Chest X-ray. View position: AP
Patient age: 57
Patient sex: M
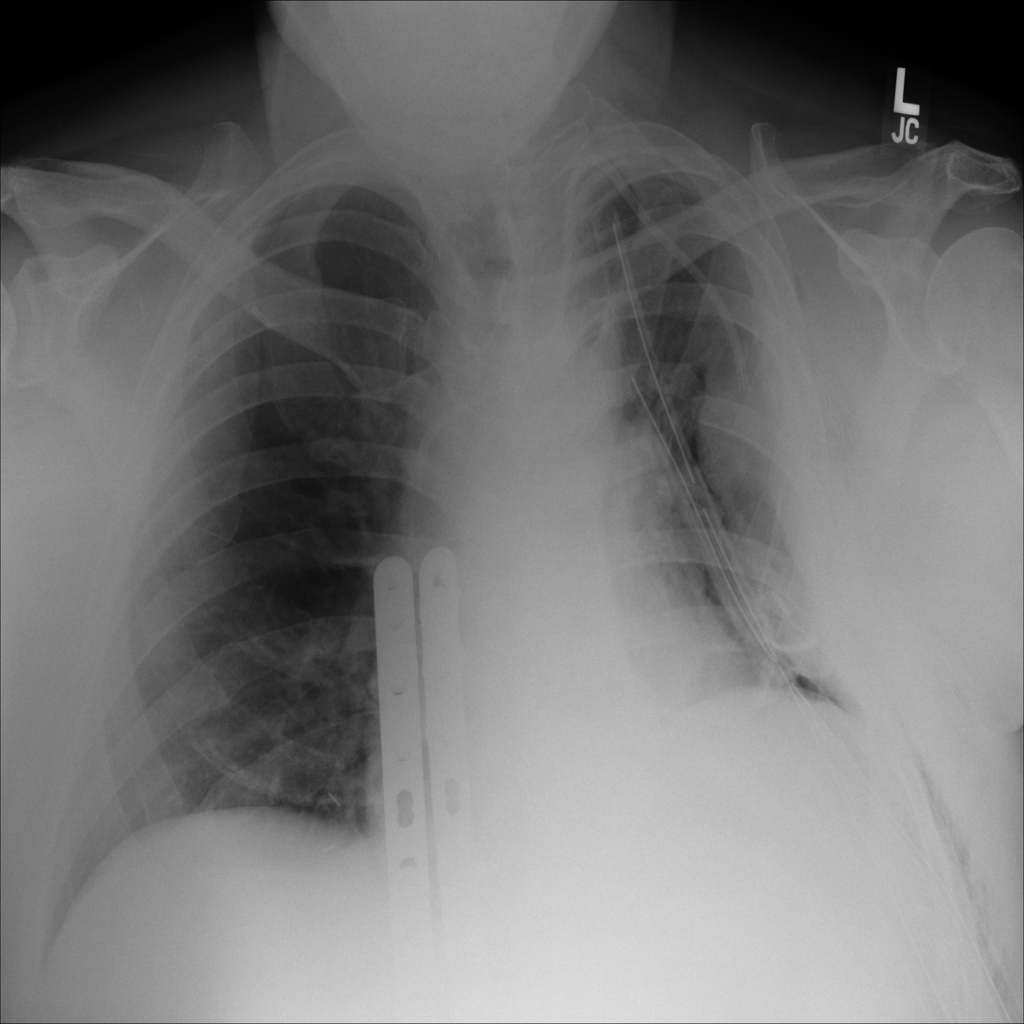
Finding: Pneumothorax